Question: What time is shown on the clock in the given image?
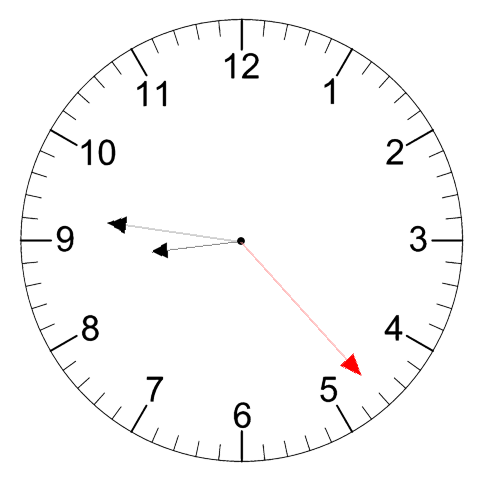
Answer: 08:46:23